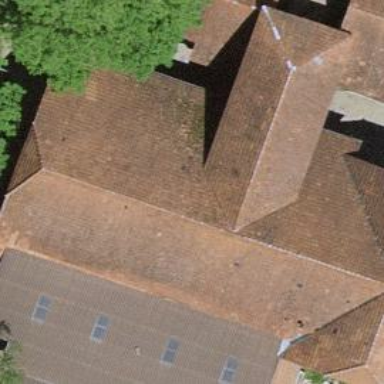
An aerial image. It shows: Farm building.